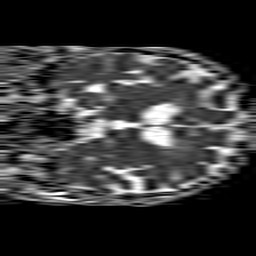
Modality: ADC
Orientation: coronal
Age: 54
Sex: male
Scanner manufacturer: philips
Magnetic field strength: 1.5 T
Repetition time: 4.6 s
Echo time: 0.08528 s